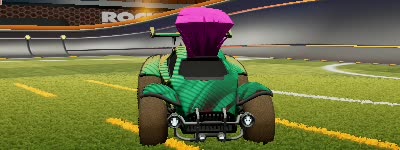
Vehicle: octane